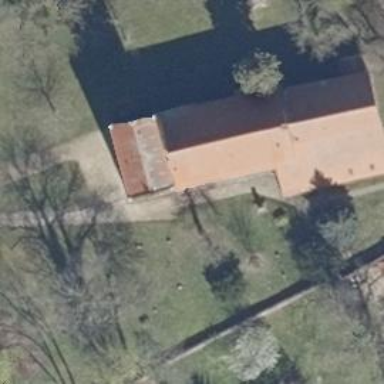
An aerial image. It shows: Graveyard area covered with grass.